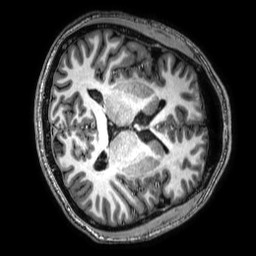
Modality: T1w
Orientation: axial
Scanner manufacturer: philips
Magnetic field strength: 3 T
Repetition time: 0.008 s
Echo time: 0.003562 s